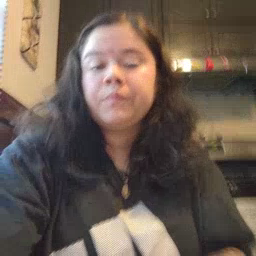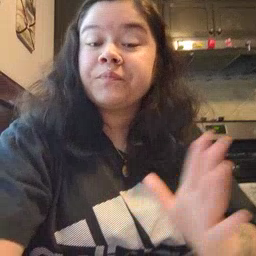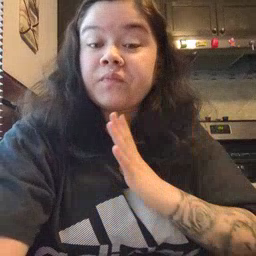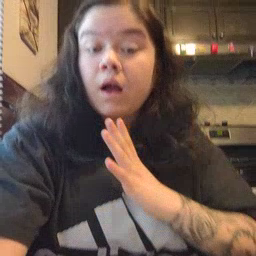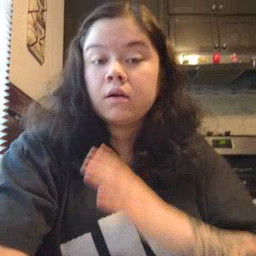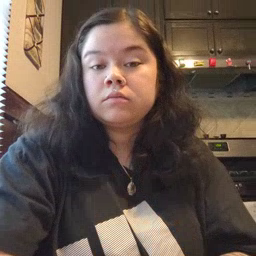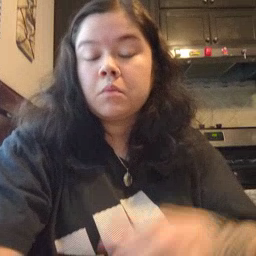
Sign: fine